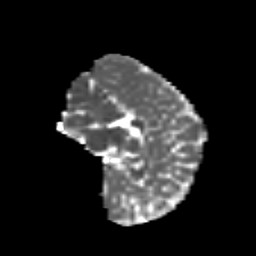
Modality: MD
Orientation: sagittal
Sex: female
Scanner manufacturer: siemens
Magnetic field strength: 3 T
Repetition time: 5 s
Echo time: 0.071 s